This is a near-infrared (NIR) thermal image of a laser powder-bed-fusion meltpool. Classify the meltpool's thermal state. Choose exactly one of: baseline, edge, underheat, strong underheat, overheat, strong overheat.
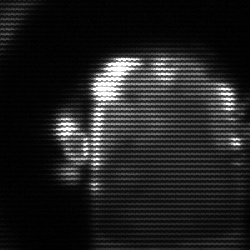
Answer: baseline